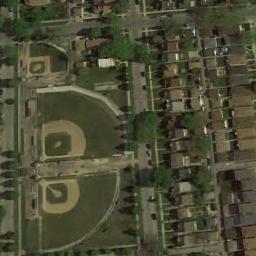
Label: baseball_diamond